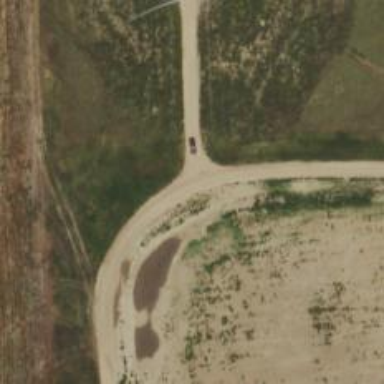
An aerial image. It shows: Road designated for service vehicles in wind farm area.